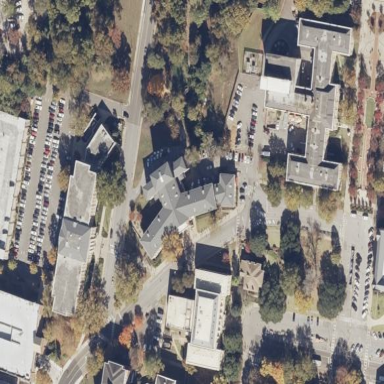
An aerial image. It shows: University building.